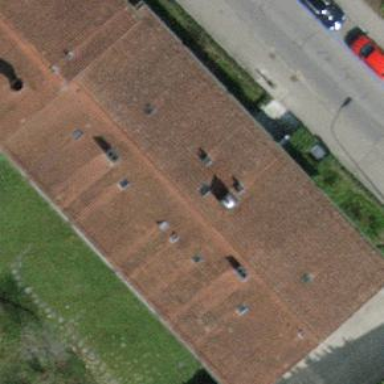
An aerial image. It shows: Gabled roof apartments building.